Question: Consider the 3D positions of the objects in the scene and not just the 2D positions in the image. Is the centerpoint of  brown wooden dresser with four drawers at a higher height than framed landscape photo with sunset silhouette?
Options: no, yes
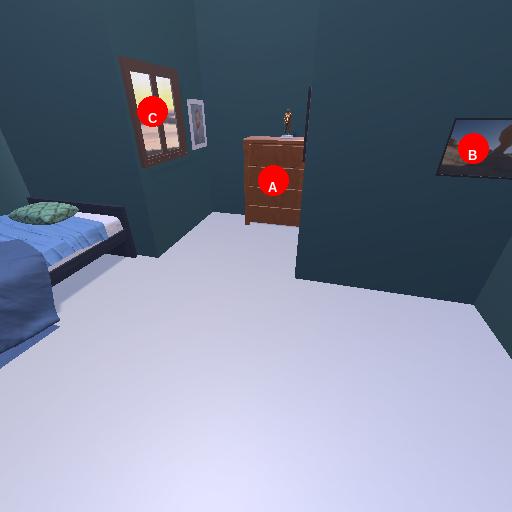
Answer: no